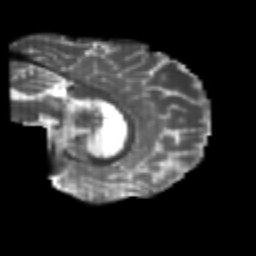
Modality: T2w
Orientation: sagittal
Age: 22
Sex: female
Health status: healthy
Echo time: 0.074 s